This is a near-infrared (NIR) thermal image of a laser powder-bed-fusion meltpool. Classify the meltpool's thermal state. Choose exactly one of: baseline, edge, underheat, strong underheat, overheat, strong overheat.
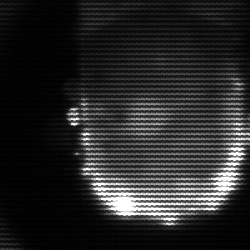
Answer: baseline